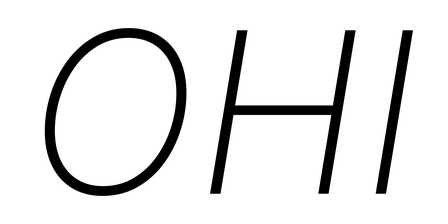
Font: Inter-Italic_ExtraLight_Italic